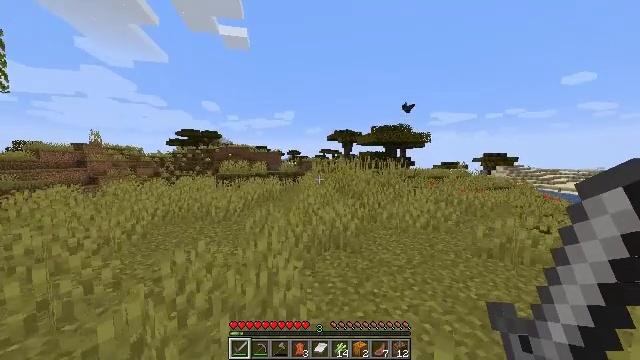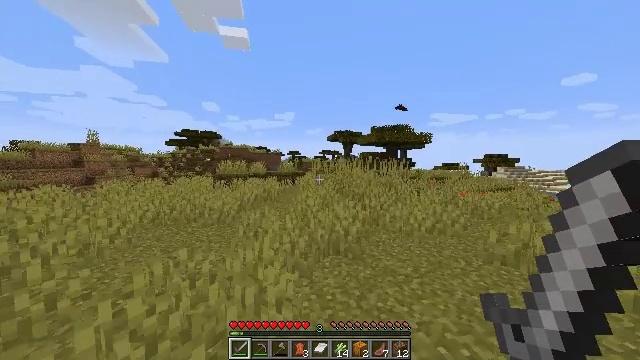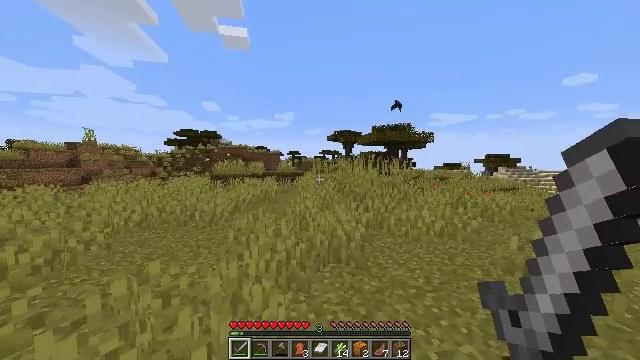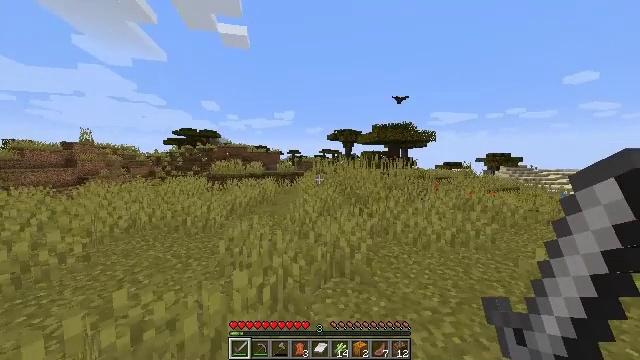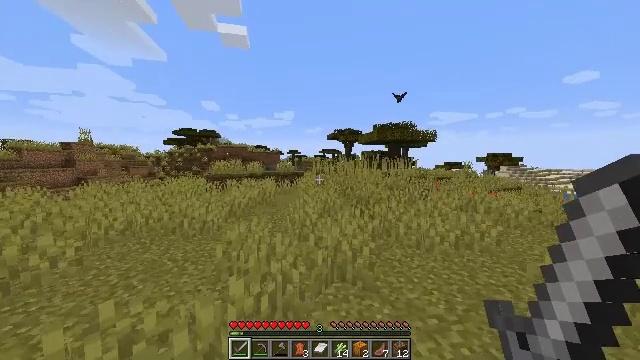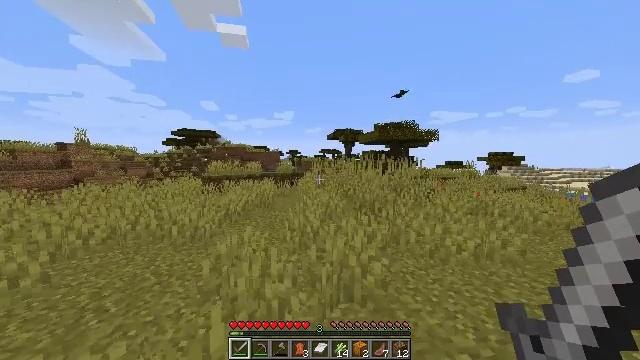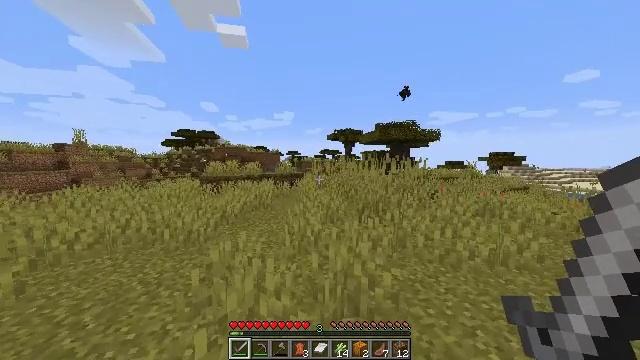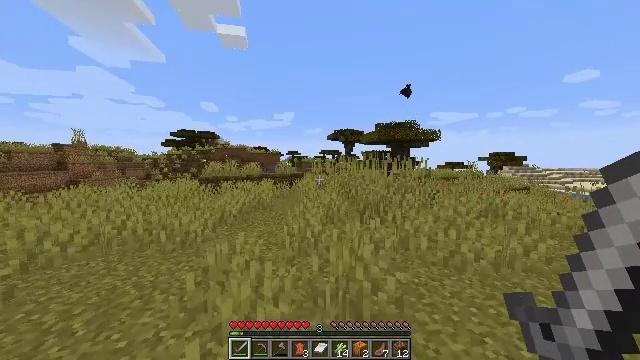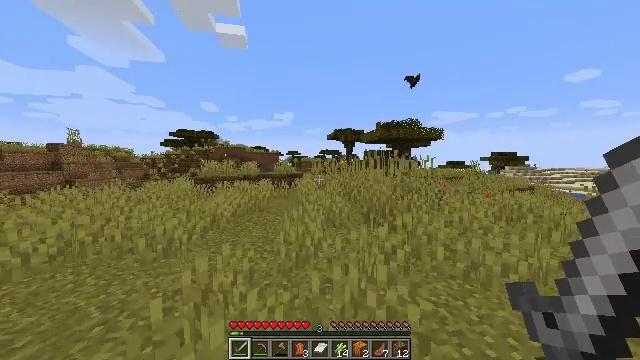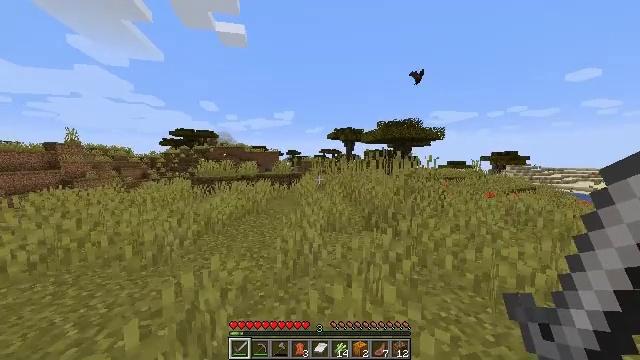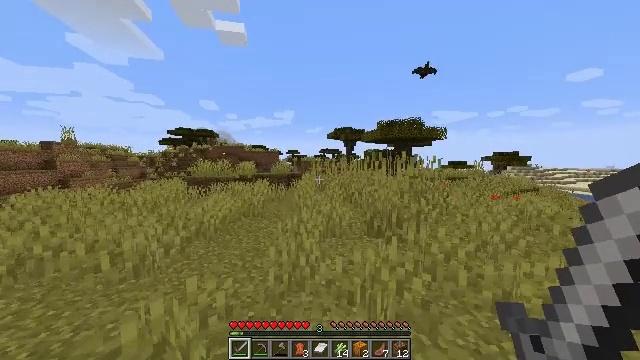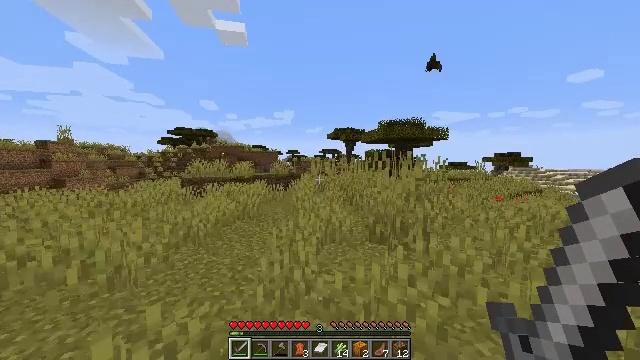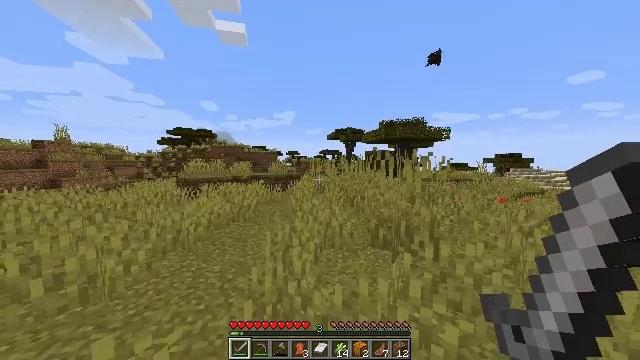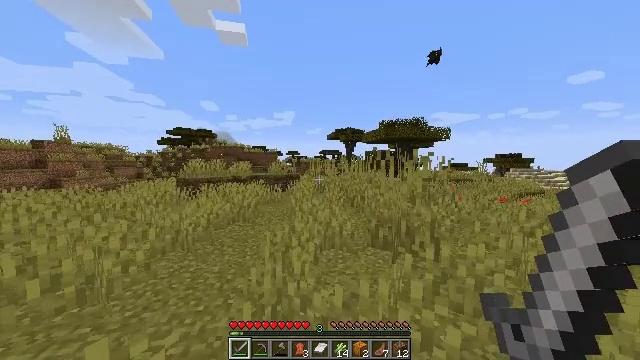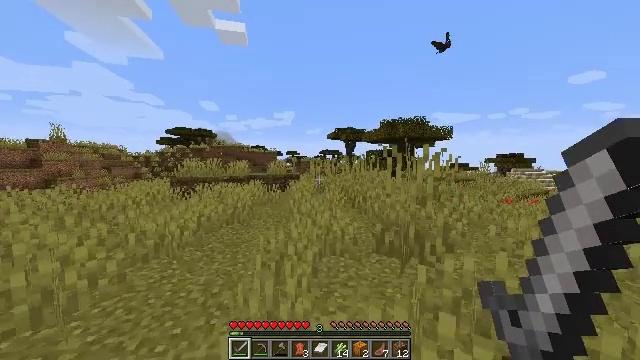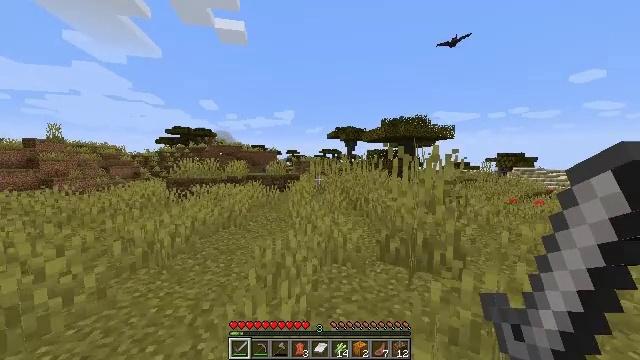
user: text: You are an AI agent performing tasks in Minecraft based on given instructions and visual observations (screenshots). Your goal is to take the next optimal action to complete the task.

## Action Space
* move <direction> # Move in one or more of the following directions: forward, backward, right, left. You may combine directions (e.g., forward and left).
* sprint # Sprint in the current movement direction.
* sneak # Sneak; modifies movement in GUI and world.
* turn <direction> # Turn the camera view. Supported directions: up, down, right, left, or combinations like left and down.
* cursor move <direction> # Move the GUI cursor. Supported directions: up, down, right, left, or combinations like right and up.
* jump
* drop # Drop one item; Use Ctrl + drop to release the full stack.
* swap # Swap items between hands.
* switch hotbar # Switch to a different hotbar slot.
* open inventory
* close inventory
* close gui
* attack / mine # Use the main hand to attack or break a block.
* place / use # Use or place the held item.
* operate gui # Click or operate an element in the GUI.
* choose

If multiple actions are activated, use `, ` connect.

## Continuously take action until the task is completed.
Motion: motion action
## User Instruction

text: Harvest grass block to clear the area.
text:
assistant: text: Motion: move forward, sprint
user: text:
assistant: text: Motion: move forward, sprint
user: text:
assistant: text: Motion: move forward, sprint
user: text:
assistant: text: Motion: move forward, sprint
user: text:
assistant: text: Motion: move forward, sprint
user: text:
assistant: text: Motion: move forward, sprint
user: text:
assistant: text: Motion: move forward, sprint
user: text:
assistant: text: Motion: move forward, sprint
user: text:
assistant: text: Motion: move forward, sprint
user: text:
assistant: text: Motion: move forward, sprint
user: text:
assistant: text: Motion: move forward, sprint
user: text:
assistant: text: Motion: move forward, sprint
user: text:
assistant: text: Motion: move forward, sprint
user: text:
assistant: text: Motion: move forward, sprint
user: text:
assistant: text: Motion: move forward, sprint
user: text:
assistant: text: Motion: move forward, sprint
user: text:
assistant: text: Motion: move forward, sprint
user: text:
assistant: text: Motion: move forward, sprint
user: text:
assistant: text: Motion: move forward, sprint
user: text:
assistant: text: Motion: move forward, sprint
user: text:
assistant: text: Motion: move forward, sprint
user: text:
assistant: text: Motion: move forward, sprint
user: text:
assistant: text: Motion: move forward, sprint
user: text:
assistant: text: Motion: move forward, sprint
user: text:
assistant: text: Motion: move forward, sprint
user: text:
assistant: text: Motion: move forward, sprint
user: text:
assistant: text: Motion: move forward, sprint
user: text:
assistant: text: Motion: move forward, sprint
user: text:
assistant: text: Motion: move forward, sprint
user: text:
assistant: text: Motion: move forward, sprint